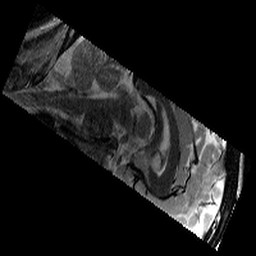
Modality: T2w
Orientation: sagittal
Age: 11
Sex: male
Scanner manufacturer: siemens
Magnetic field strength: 3 T
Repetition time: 9.23 s
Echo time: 0.067 s